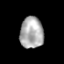
Tissue: prostate
Cell type: Endothelial cells
Senescence score: 0.2961
Nuclear area (px): 726
Mean DAPI intensity: 170.617